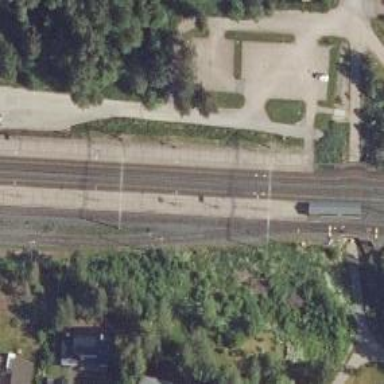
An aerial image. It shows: Wedge is used for the railway derail.